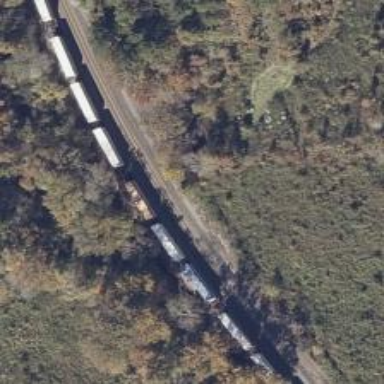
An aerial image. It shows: Railway siding with rails.